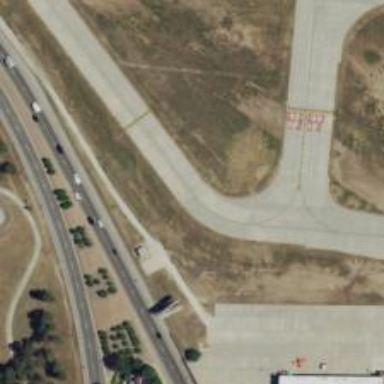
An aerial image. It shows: Image of taxiway at airport.